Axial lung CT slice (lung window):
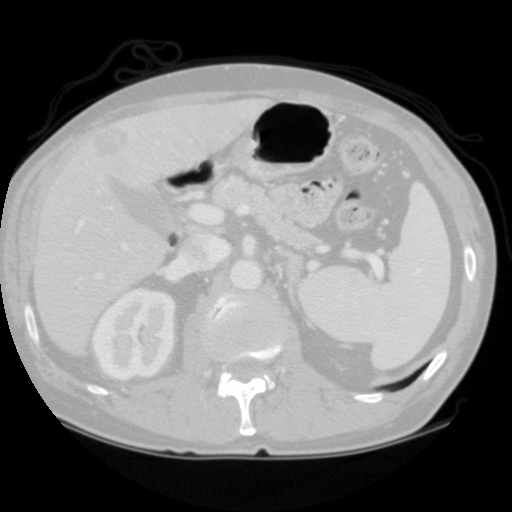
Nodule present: no